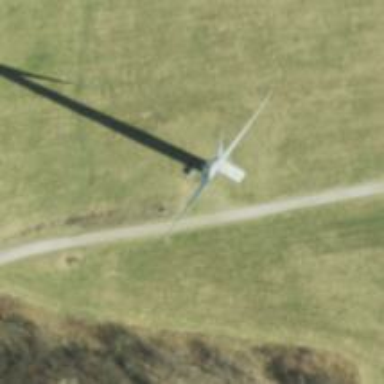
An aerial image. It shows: Wind generator using horizontal axis wind turbines.